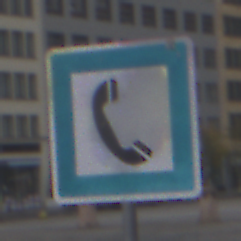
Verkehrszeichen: Fernsprecher
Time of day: Midday
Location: Outdoor (Urban)
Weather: Overcast
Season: NotSpecified
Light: Natural